Question: I have generated three identical waves with a phase shift in each. For example:
'''
t = 1:10800; % generate time vector
fs = 1; % sampling frequency (seconds)
A = 2; % amplitude
P = 1000; % period (seconds), the time it takes for the signal to repeat itself
f1 = 1/P; % number of cycles per second (i.e. how often the signal repeats itself every second).
y1 = A*sin(2*pi*f1*t); % signal 1
phi = 10; % phase shift
y2 = A*sin(2*pi*f1*t + phi); % signal 2
phi = 15; % phase shift
y3 = A*sin(2*pi*f1*t + phi); % signal 3
YY = [y1',y2',y3'];
plot(t,YY)
'''

I would now like to use a method for detecting this phase shift between the waves. The point of doing this is so that I can eventually apply the method to real data and identify phase shifts between signals.
So far I have been thinking of computing the cross spectra between each wave and the first wave (i.e. without the phase shift):
'''
for i = 1:3;
[Pxy,Freq] = cpsd(YY(:,1),YY(:,i));
coP = real(Pxy);
quadP = imag(Pxy);
phase(:,i) = atan2(coP,quadP);
end
'''
but I'm not sure if this makes any sense.
Has anyone else done something similar to this? The desired outcome should show a phase shift at 10 and 15 for waves 2 and 3 respectively.
Any advice would be appreciated.
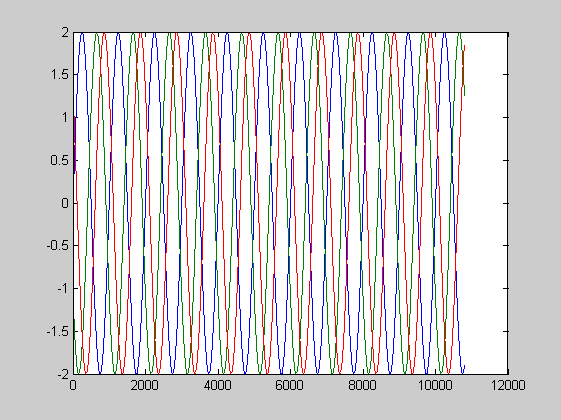
Answer: There are several ways that you can measure the phase shift between signals. Between your response, the comments below your response, and the other answers, you've gotten most of the options. The specific choice of technique is usually based on issues such as:
- - -
Depending on your answer to these questions, you could consider the following techniques:
- : Use the a command like '[c,lag]=xcorr(y1,y2);' to get the cross-correlation between the two signals. This works on the original time-domain signals. You look for the index where 'c' is maximum ('[maxC,I]=max(c);') and then you get your lag value in units of samples 'lag = lag(I);'. This approach gives you the average phase lag for the entire recording. It requires that your signal of interest in the recording be stronger than anything else in your recording...in other words, it is sensitive to noise and other interference.- : Here you convert your signals into the frequency domain (using 'fft' or 'cpsd' or whatever). Then, you'd find the bin that corresponds to the frequency that you care about and get the angle between the two signals. So, for example, if bin #18 corresponds to your signal's frequency, you'd get the phase lag in radians via 'phase_rad = angle(fft_y1(18)/fft_y2(18));'. If your signals have a constant frequency, this is an excellent approach because it naturally rejects all noise and interference at other frequencies. You can have really strong interference at one frequency, but you can still cleanly get your signal at another frequency. This technique is not the best for signals that change frequency during the fft analysis window.- : A third technique, often overlooked, is to convert your time-domain signal into an analytic signal via the Hilbert transform: 'y1_h = hilbert(y1);'. Once you do this, your signal is a vector of complex numbers. A vector holding a simple sine wave in the time domain will now be a vector of complex numbers whose magnitude is constant and whose phase is changing in sync with your original sine wave. This technique allows you to get the instantaneous phase lag between two signals...it's powerful: 'phase_rad = angle(y1_h ./ y2_h);' or 'phase_rad = wrap(angle(y1_h) - angle(y2_h));'. The major limitation to this approach is that your signal needs to be mono-component, meaning that your signal of interest must dominate your recording. Therefore, you may have to filter out any substantial interference that might exist.